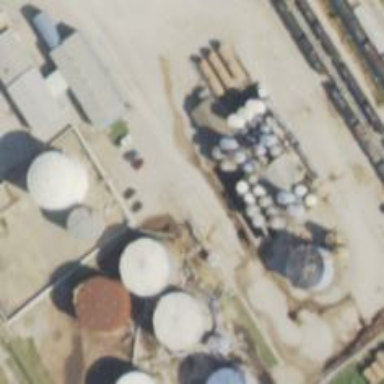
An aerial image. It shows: Storage tank with man-made structure.